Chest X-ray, PA view. Patient: 41 years old, sex F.
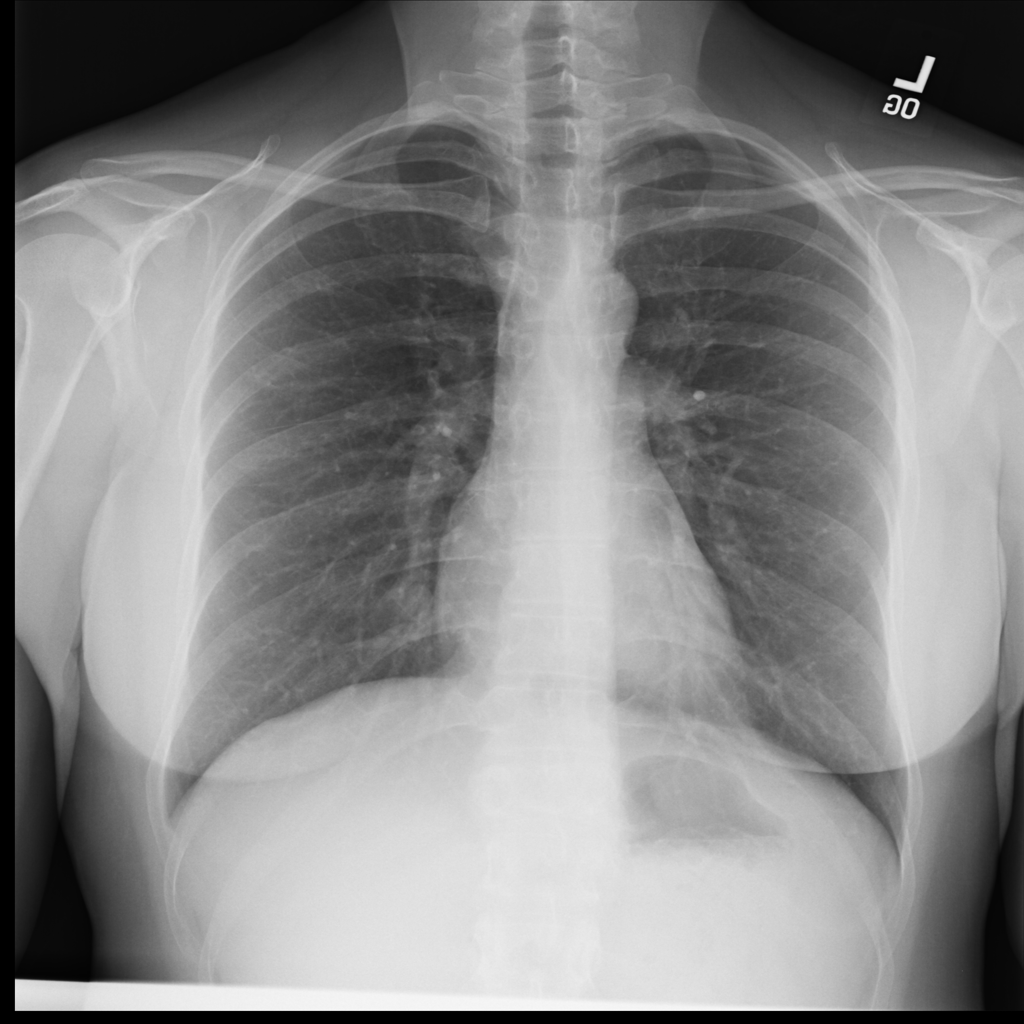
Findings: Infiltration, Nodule